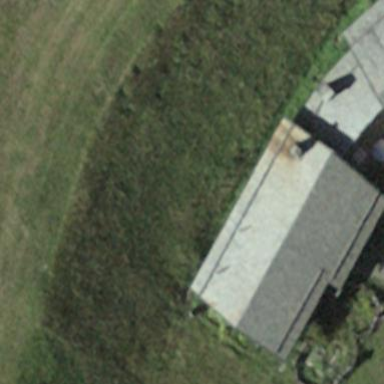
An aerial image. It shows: Building with tiled roof.